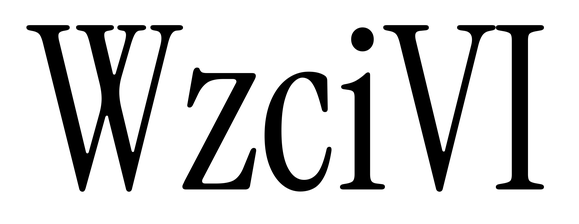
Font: InstrumentSerif-Regular